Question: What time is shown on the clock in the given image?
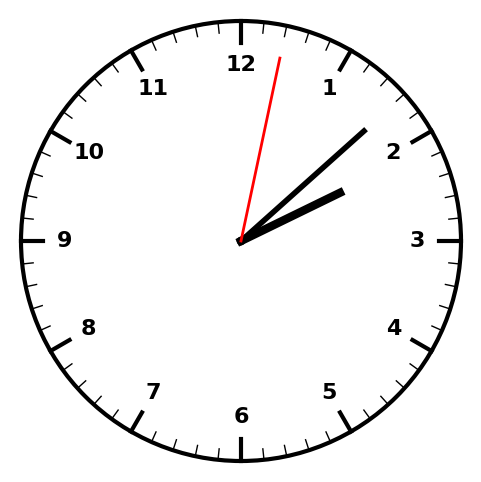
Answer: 02:08:02